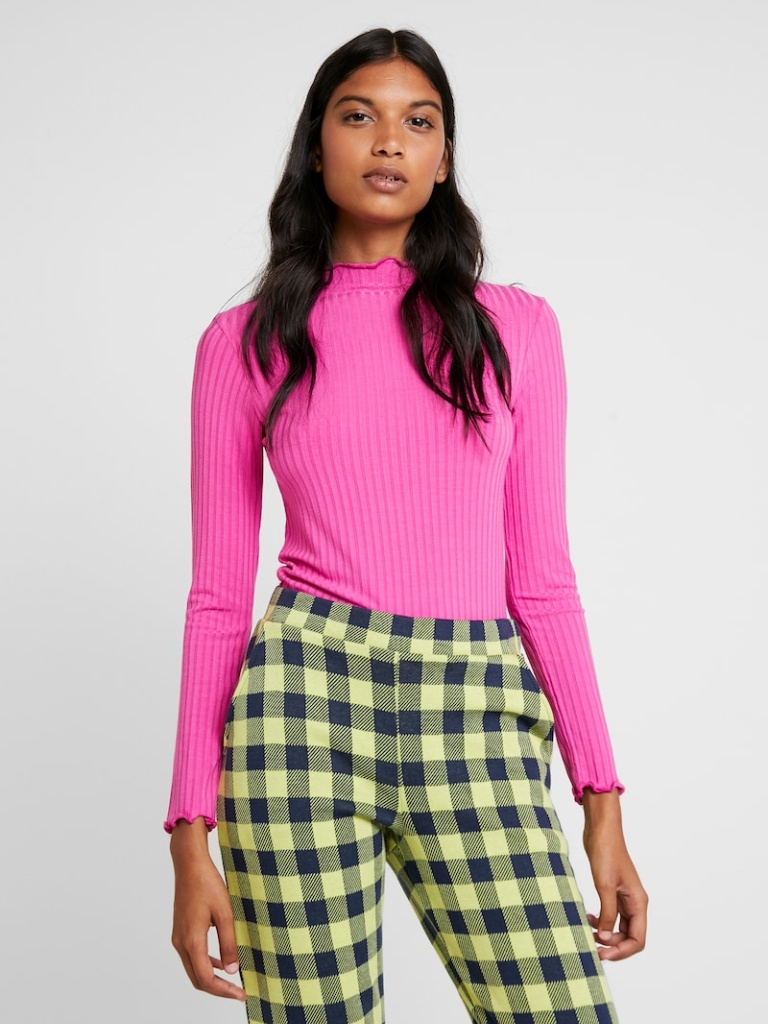
knit tight a long-sleeved with the sleeves down hip length Fully Tucked in mock sweater